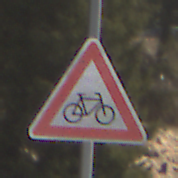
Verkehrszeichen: RadverkehrLinks
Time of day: Midday
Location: Outdoor (Nature)
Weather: PartlyCloudy
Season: NotSpecified
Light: Natural